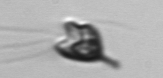
Label: Pyramimonas_longicauda